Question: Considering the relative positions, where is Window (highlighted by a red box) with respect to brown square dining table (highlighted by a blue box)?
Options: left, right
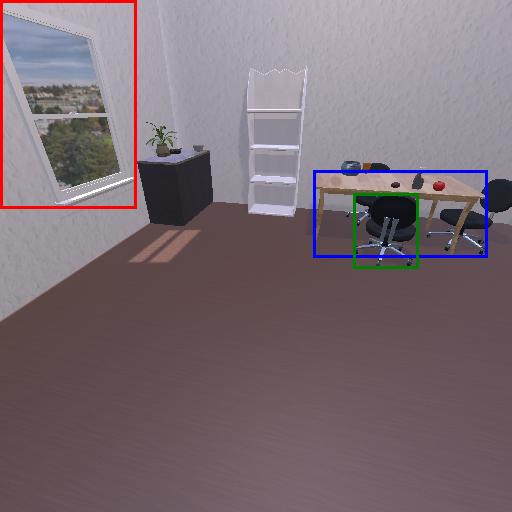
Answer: left